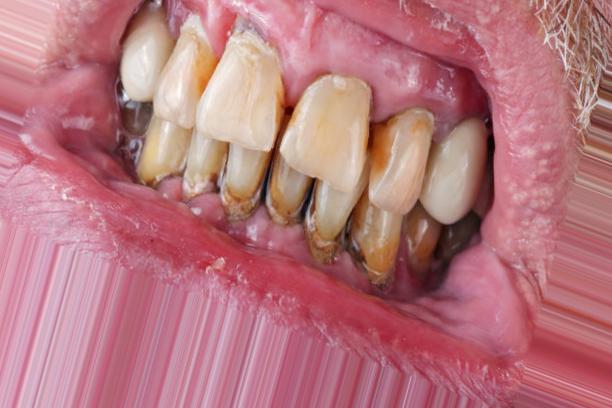
Condition: Caries